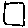
Label: square